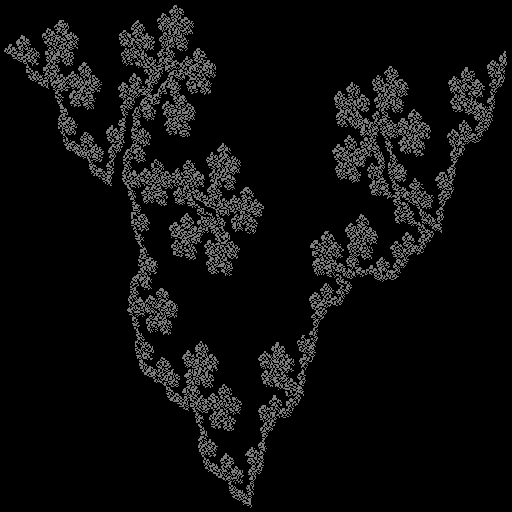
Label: penta